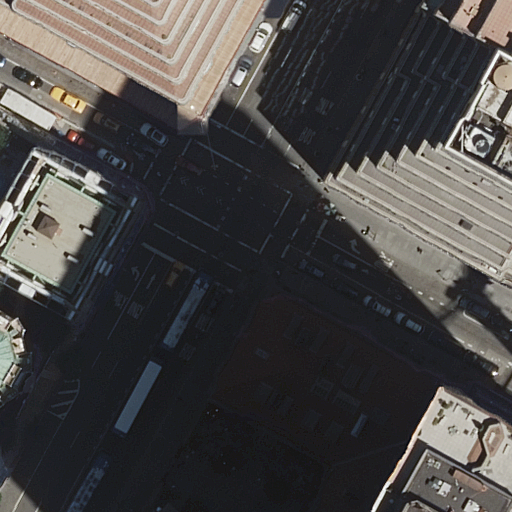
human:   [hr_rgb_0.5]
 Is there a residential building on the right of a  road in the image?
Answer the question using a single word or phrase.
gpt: yes

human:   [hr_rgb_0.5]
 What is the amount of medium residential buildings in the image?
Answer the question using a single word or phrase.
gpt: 1

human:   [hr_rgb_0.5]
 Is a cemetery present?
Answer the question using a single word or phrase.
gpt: no

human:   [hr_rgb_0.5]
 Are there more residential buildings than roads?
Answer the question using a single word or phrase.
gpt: no

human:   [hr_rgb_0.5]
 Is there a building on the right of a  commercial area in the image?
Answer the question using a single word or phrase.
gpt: no

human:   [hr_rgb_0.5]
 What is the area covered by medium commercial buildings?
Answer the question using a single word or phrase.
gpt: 0m2

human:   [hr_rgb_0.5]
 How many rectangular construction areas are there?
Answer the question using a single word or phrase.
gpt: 0

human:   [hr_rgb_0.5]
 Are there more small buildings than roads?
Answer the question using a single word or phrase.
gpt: no

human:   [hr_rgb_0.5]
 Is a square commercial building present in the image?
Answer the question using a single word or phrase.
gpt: no

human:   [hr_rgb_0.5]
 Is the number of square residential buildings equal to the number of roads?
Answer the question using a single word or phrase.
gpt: no

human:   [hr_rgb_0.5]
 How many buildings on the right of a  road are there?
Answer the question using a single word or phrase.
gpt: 3

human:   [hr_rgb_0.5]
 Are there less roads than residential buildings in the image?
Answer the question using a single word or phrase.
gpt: no

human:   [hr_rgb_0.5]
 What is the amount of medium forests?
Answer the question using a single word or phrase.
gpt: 0

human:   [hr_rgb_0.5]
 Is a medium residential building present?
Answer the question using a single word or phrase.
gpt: yes

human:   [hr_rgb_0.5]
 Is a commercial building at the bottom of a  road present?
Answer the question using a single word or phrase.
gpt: no

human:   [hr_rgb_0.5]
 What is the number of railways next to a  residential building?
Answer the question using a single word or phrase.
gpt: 0

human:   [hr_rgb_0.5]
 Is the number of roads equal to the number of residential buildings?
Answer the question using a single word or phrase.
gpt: no

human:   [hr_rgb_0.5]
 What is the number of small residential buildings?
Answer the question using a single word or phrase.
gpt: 1

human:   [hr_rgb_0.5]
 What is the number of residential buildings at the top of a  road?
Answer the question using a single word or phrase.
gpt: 5

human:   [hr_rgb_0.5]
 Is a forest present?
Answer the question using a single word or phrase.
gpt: no

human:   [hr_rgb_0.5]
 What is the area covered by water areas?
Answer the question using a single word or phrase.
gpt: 0m2

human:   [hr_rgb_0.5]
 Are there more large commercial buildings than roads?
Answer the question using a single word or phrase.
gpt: no

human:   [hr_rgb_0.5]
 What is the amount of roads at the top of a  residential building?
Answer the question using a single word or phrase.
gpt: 2

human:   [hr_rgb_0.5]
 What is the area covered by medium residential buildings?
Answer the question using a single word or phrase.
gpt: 273m2

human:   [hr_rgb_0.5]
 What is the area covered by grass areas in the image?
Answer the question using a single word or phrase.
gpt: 0m2

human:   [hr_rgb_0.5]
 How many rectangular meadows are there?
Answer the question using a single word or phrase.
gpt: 0

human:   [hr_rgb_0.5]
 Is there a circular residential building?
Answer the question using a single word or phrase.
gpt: no

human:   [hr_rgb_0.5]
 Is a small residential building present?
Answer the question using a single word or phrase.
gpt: yes

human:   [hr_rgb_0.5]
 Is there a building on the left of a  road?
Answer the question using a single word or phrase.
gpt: yes

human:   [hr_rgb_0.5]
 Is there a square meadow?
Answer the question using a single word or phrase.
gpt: no

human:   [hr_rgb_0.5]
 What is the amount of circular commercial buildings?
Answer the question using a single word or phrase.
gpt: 0

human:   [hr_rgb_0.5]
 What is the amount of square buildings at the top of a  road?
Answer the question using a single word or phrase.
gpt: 0

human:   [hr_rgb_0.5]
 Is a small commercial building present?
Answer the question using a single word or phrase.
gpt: no

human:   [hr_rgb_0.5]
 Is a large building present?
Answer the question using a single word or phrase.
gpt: yes

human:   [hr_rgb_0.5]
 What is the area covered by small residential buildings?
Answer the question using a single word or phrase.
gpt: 3m2

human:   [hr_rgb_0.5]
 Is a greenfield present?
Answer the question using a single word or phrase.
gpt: no